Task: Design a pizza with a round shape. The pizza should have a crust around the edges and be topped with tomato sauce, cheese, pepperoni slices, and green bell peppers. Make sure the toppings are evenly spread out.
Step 671:
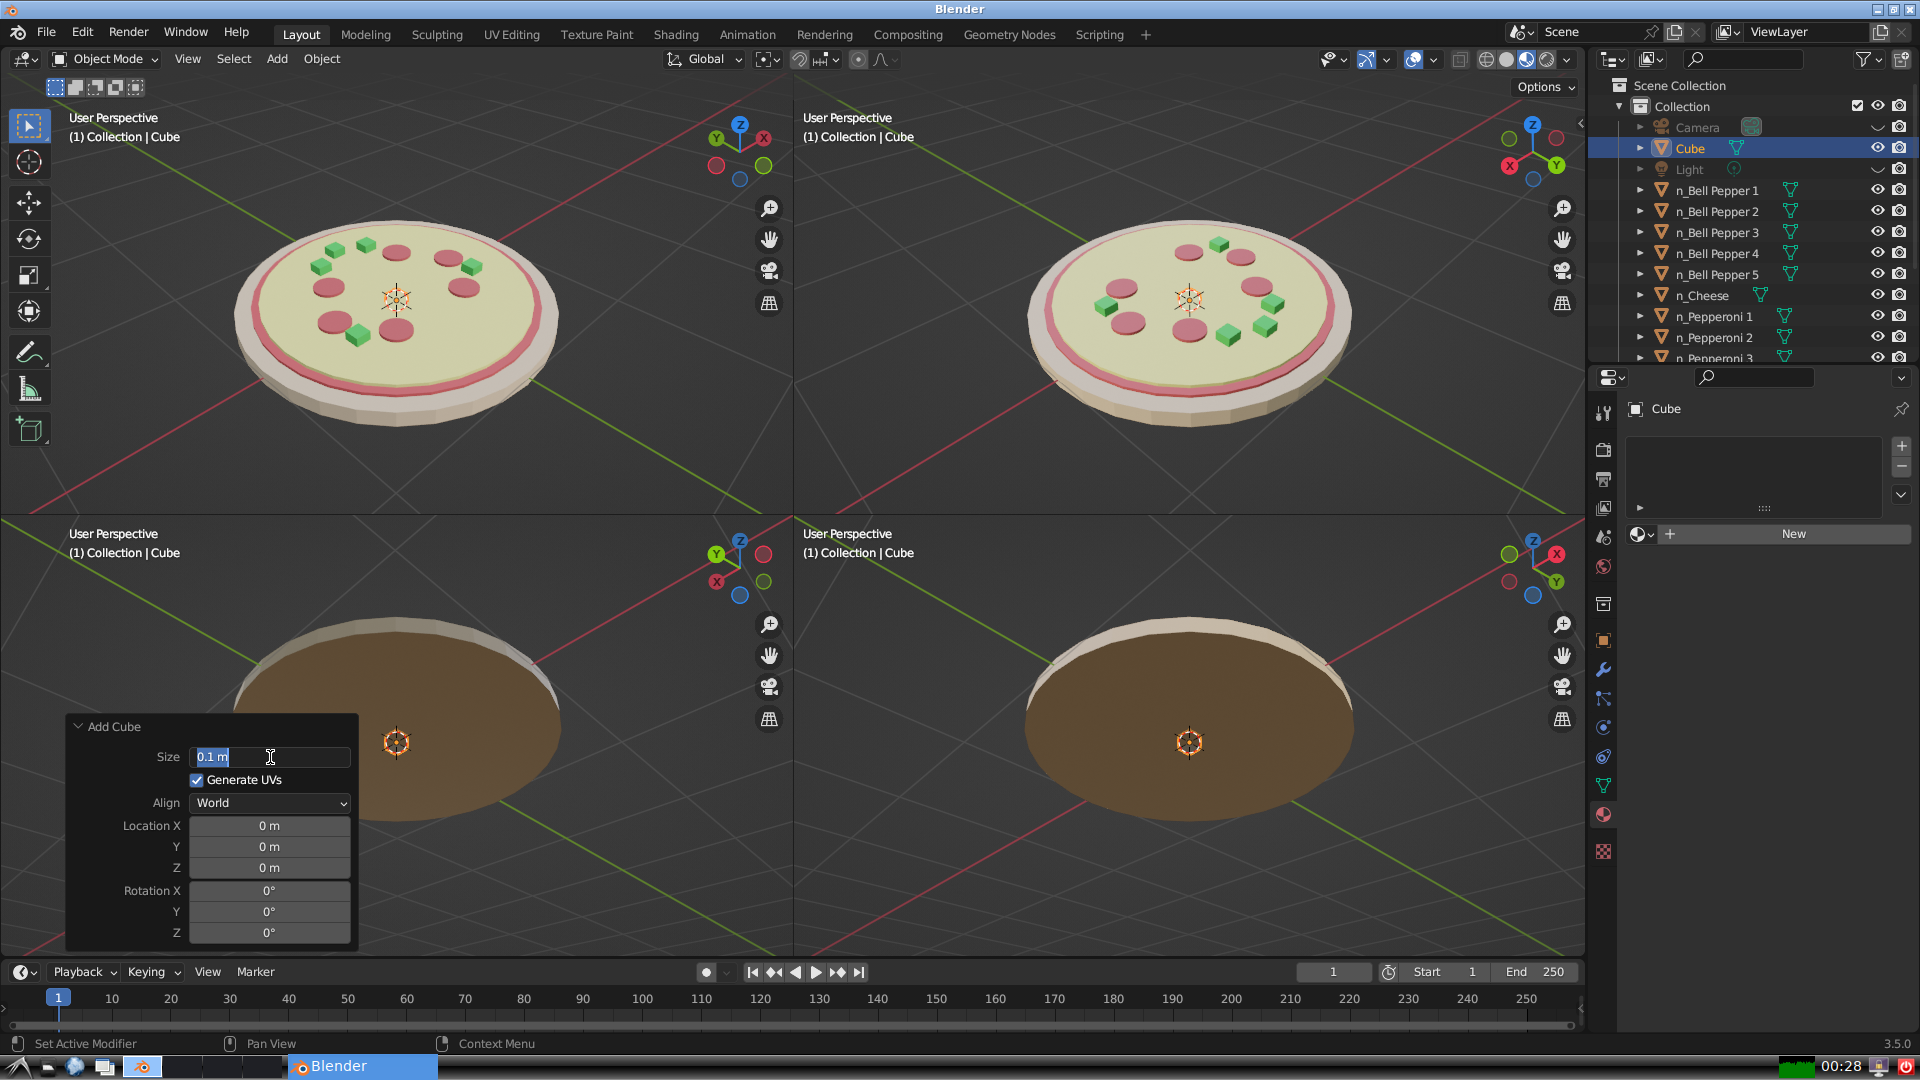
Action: input_text: 0.1